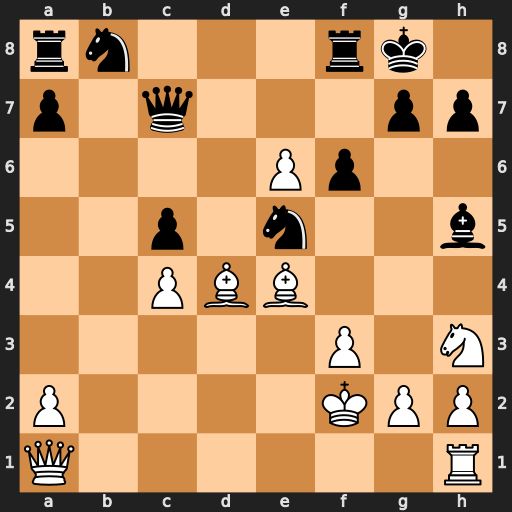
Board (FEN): rn3rk1/p1q3pp/4Pp2/2p1n2b/2PBB3/5P1N/P4KPP/Q6R
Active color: w
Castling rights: -
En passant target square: -
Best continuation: Bxe5 fxe5 Bxa8 Nc6 Bxc6